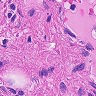
Metastatic tissue present: no